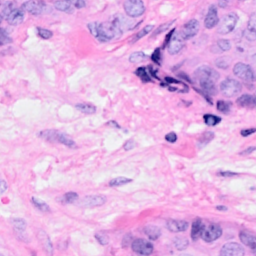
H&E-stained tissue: Breast